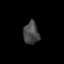
Tissue: lung
Cell type: T cells
Senescence score: 0.2027
Nuclear area (px): 338
Mean DAPI intensity: 71.328